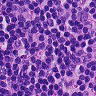
Metastatic tissue present: no